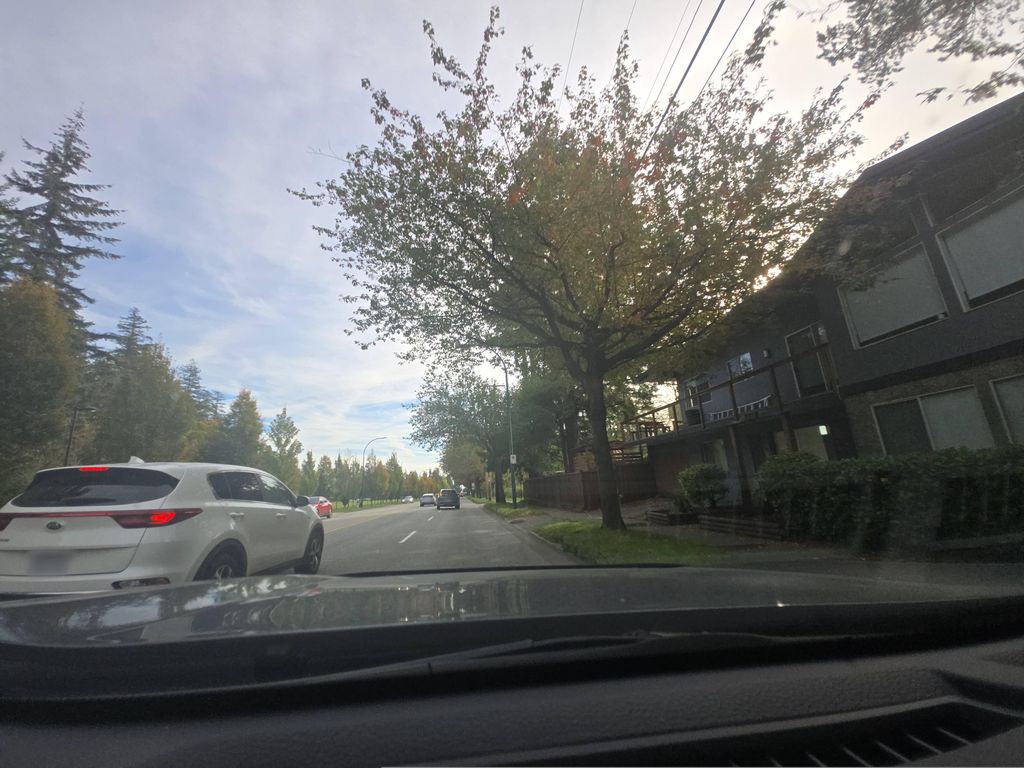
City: vancouver